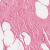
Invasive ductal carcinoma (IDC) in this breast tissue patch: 0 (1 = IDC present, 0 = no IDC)